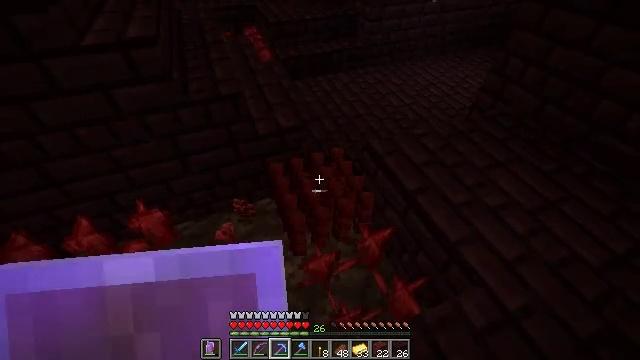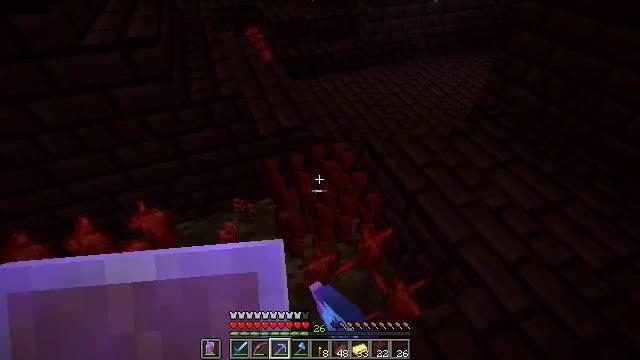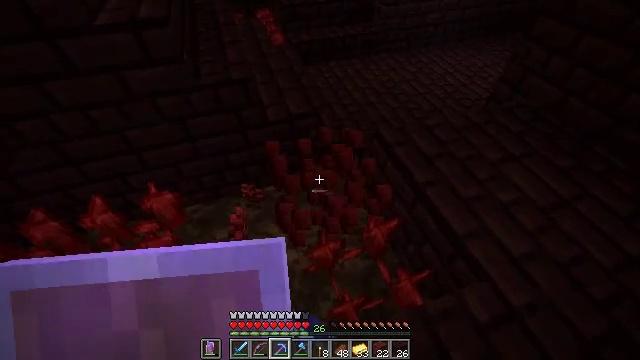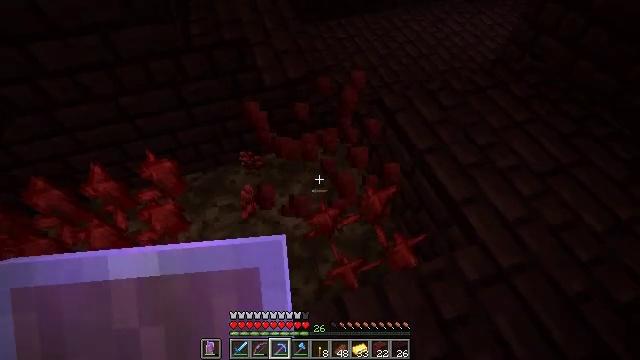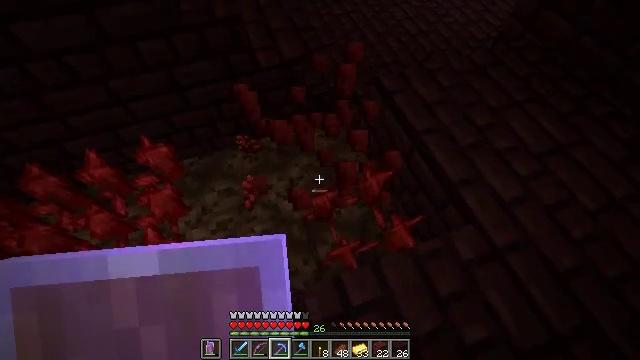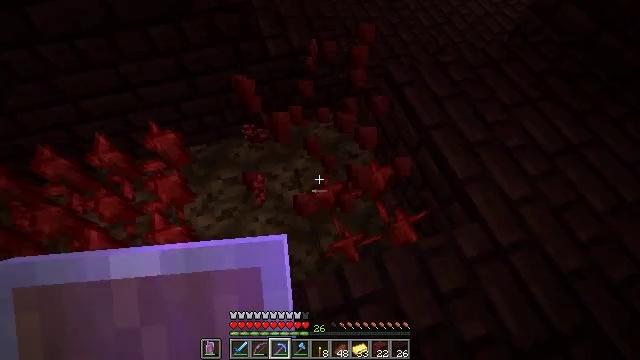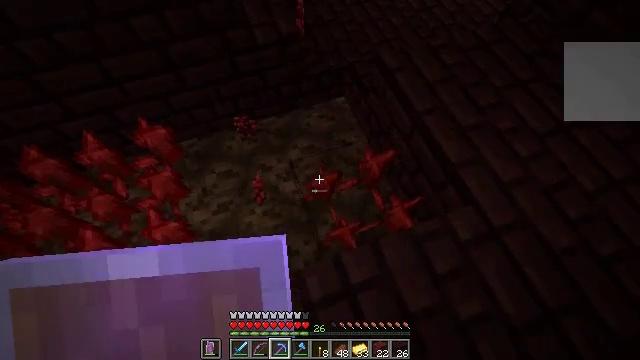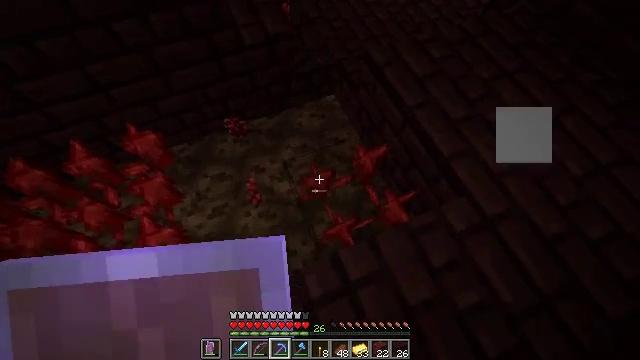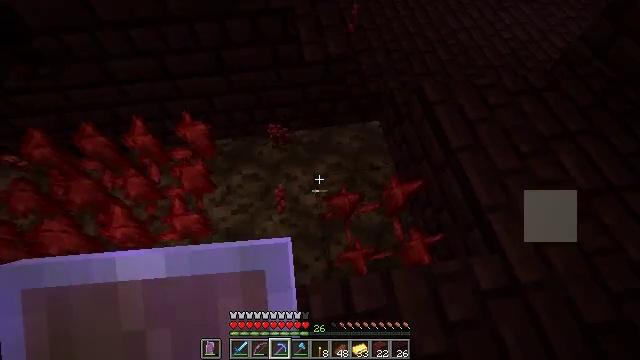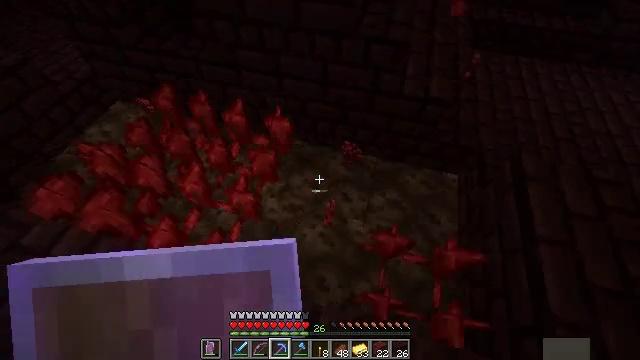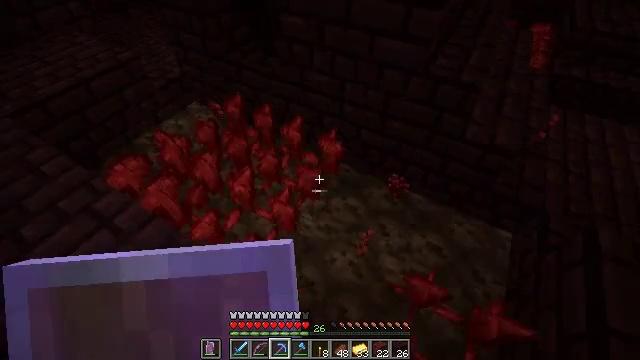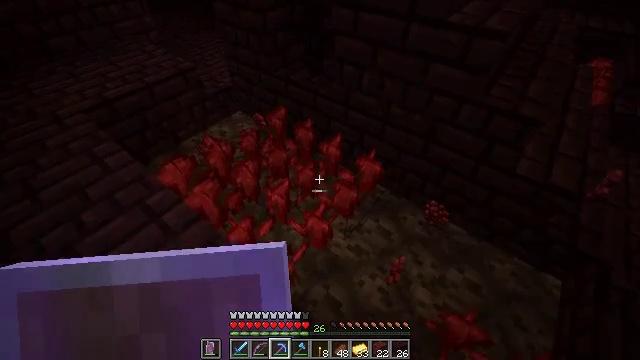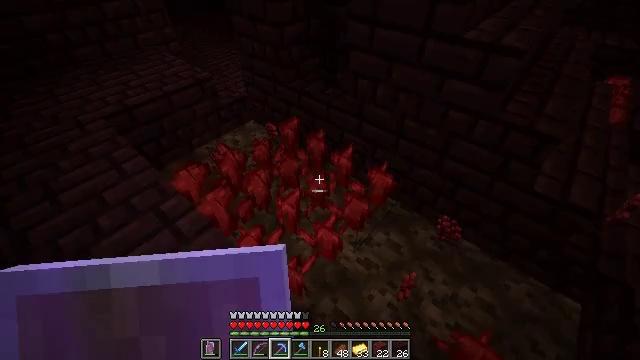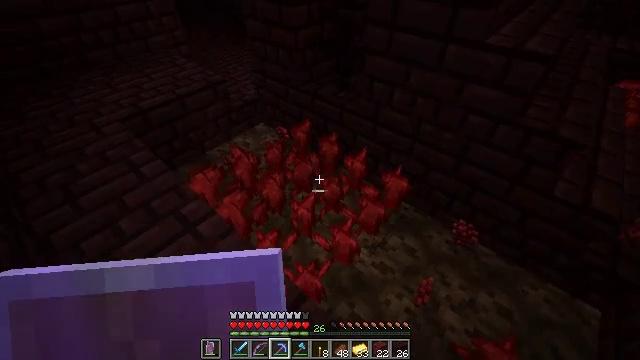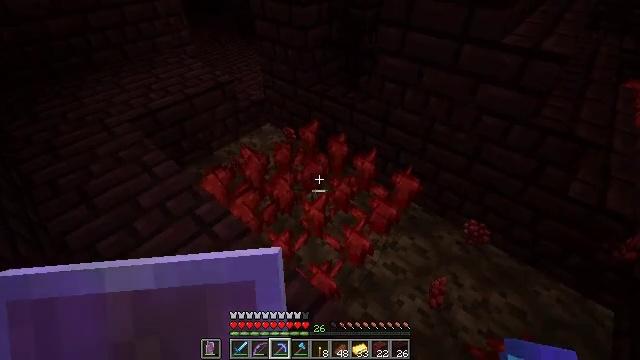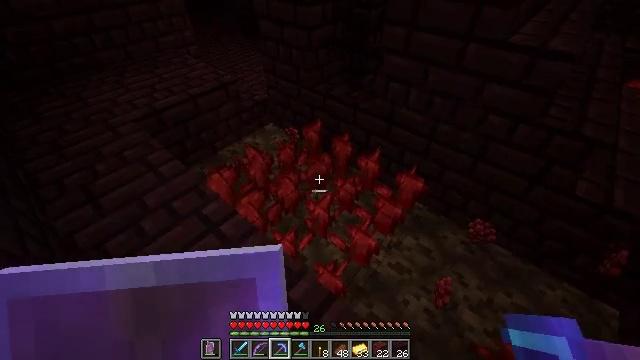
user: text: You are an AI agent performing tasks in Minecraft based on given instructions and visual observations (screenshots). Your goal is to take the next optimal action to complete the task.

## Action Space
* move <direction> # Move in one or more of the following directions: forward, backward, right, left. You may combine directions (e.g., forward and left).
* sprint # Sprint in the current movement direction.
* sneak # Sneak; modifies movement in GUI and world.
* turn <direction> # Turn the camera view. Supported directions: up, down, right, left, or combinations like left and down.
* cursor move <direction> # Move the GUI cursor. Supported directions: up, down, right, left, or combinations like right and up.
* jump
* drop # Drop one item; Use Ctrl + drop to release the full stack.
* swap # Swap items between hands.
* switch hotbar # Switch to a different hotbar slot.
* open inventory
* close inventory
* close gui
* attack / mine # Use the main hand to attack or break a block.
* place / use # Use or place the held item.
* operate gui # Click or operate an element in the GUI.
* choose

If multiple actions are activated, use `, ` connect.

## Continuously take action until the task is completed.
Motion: motion action
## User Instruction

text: Mine nether wart from its patch.
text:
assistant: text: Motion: attack / mine
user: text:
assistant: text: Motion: turn left and down
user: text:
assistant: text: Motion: turn down
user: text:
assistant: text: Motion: turn down
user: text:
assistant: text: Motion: turn left and down
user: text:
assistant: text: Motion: turn right and down
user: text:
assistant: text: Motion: turn right
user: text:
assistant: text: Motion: turn left and up
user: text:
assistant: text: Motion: turn left and up
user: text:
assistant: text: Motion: move left, turn left and up
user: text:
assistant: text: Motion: move left, turn left and up
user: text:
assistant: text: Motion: move left, turn left and up
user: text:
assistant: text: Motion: no_op
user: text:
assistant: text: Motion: no_op
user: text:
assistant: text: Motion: no_op
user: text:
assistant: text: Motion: no_op
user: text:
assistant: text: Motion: no_op
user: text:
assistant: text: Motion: no_op
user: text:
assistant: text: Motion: no_op
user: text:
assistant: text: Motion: turn left and down
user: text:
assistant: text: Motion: move forward, turn left
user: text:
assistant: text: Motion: move forward, turn left
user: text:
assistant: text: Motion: move forward, turn left
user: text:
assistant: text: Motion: turn left
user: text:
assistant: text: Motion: attack / mine
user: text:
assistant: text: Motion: turn left and down, attack / mine
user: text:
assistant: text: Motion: turn down
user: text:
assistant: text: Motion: turn right and down
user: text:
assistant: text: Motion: turn right
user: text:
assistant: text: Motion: turn right and up